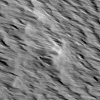
Atmospheric dust classification: not_dusty